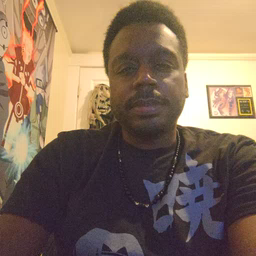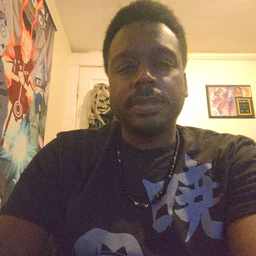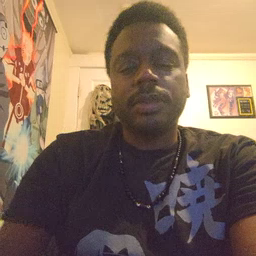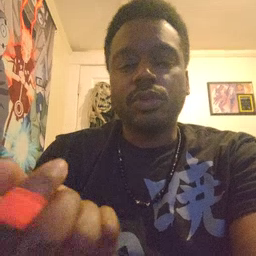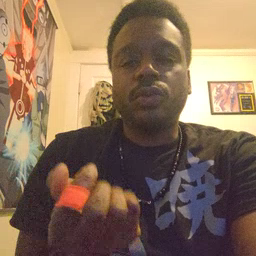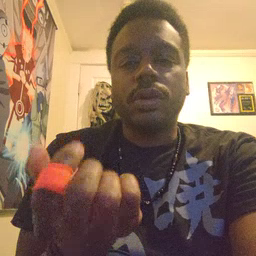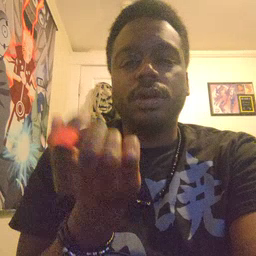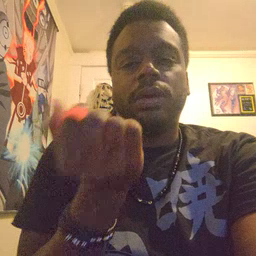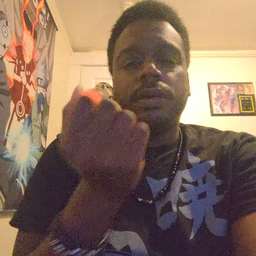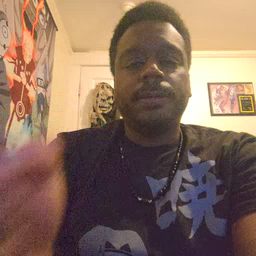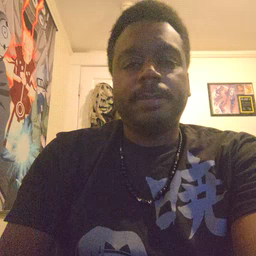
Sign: drawer